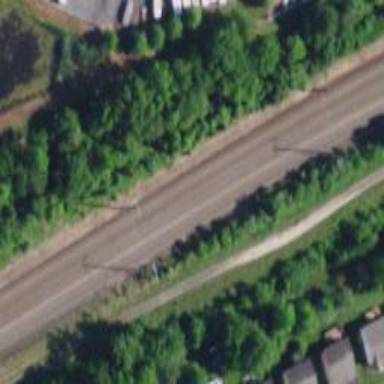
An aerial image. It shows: Railway track with contact line for electrification.